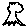
Label: tree